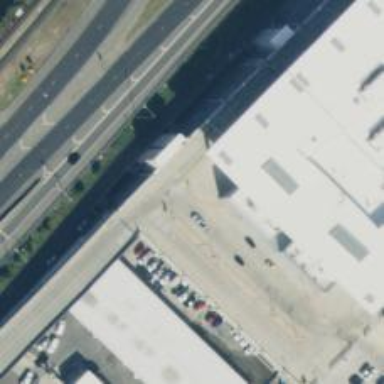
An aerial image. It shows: Car rental facility.